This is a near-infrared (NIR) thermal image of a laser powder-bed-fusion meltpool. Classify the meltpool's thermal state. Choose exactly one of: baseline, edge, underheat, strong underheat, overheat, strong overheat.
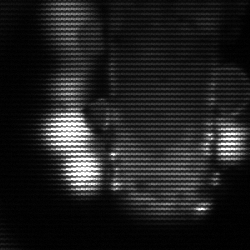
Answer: strong underheat